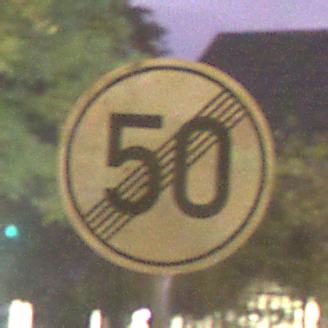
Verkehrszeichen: EndeGeschwindigkeit50
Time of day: Night
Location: Outdoor (Suburban)
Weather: PartlyCloudy
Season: NotSpecified
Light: Artificial